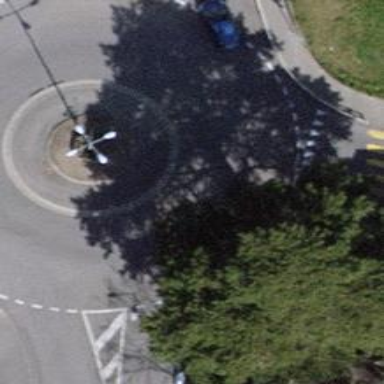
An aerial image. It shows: Tertiary road with asphalt surface leading to roundabout.